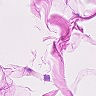
Metastatic tissue present: no